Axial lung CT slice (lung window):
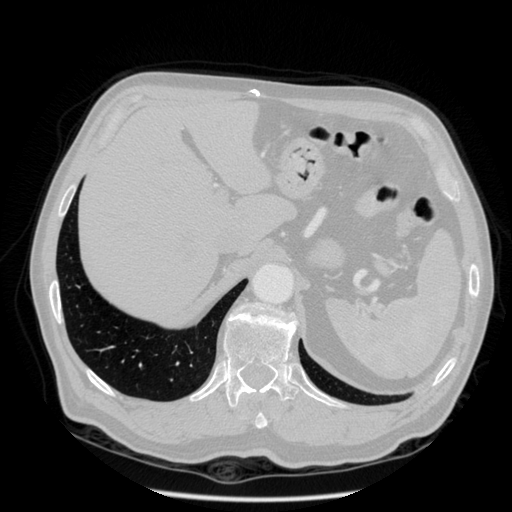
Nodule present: no